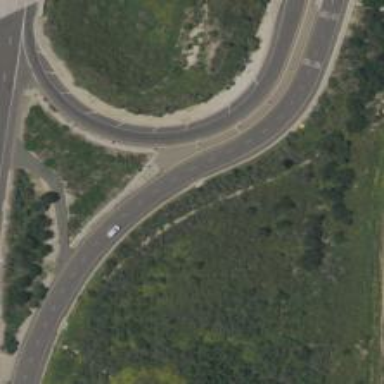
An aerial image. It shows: Primary link road with asphalt surface.